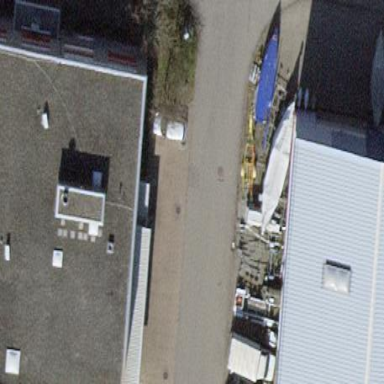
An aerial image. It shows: Industrial building.